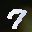
Label: 7